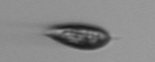
Label: Prorocentrum_triestinum